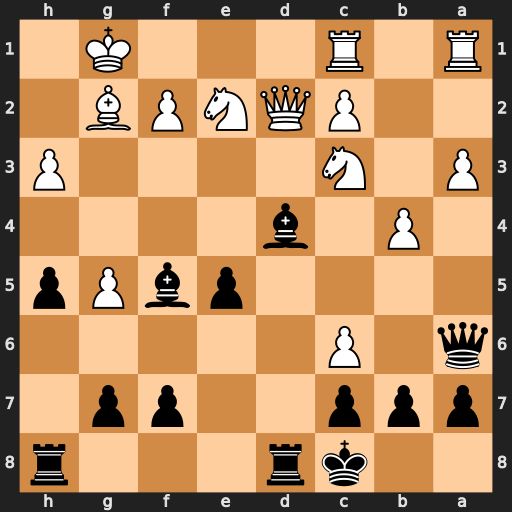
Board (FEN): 2kr3r/ppp2pp1/q1P5/4pbPp/1P1b4/P1N4P/2PQNPB1/R1R3K1
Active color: b
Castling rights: -
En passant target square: -
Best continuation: Bxf2+ Kxf2 Rxd2